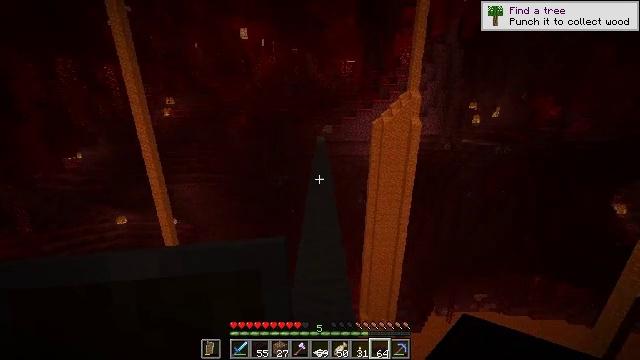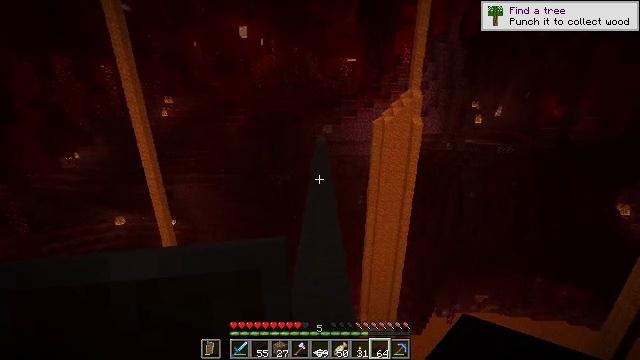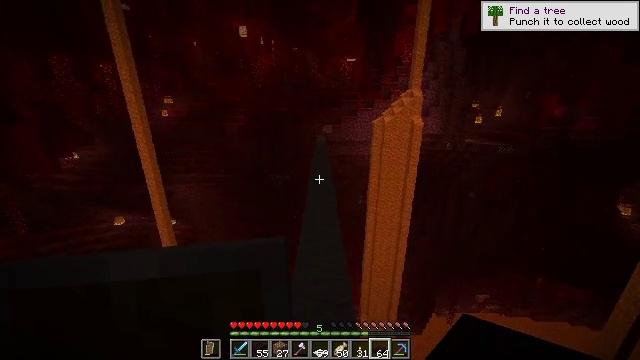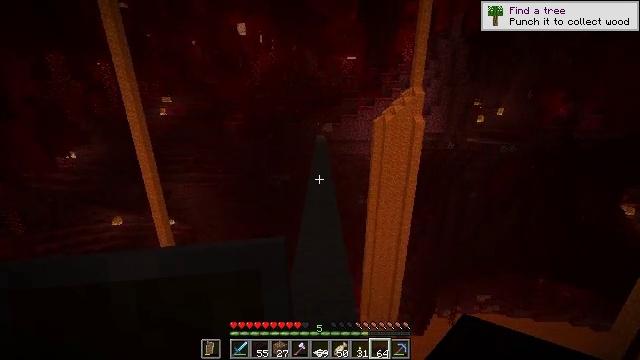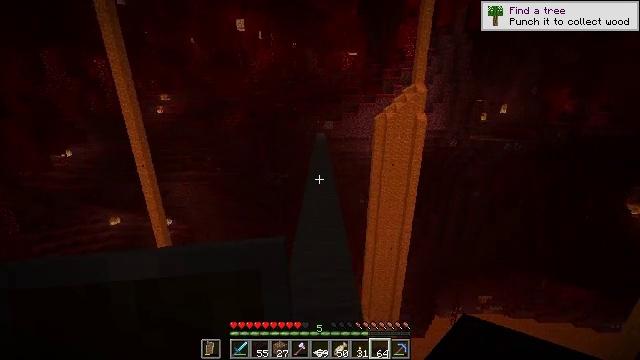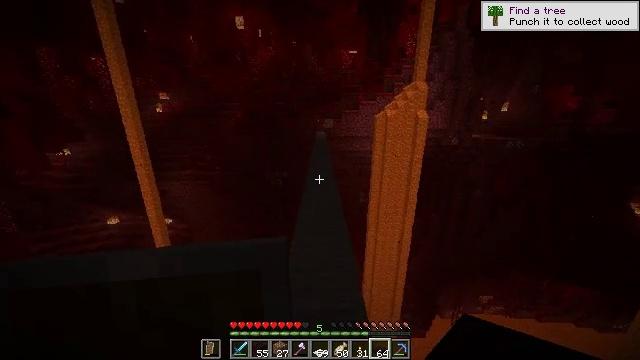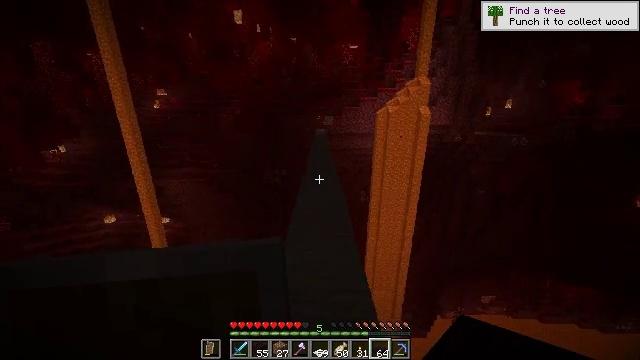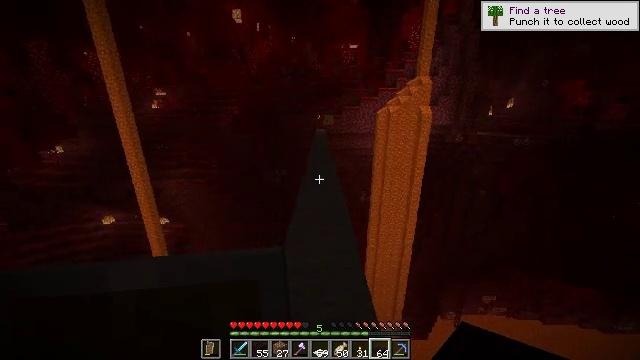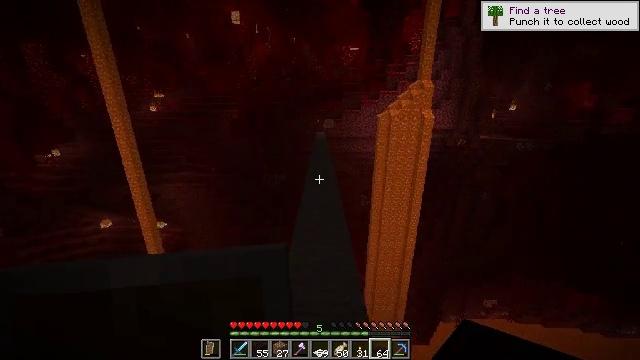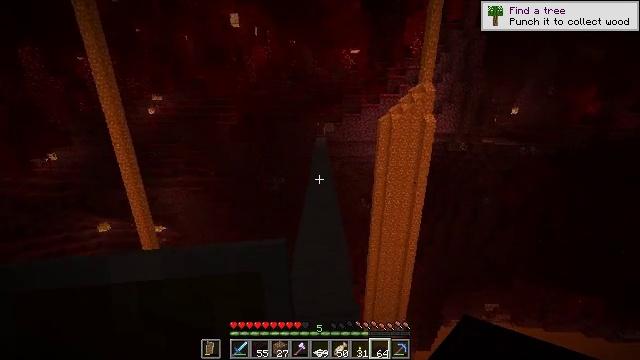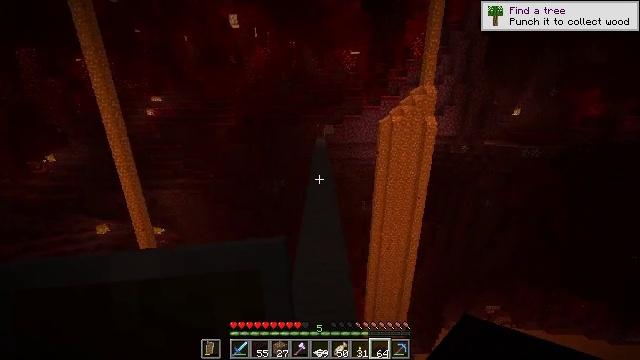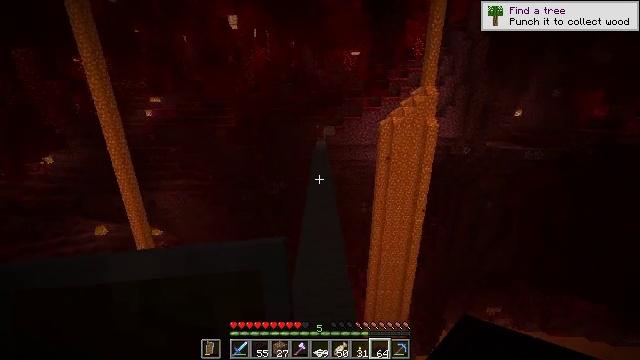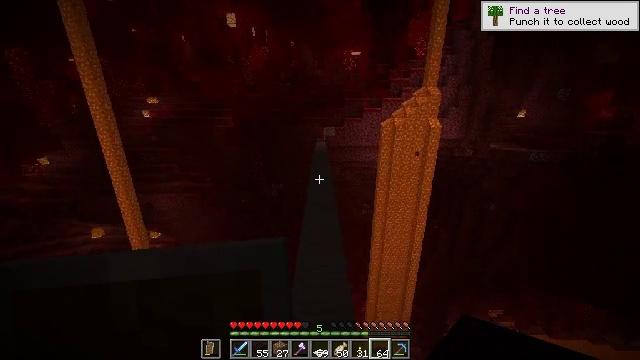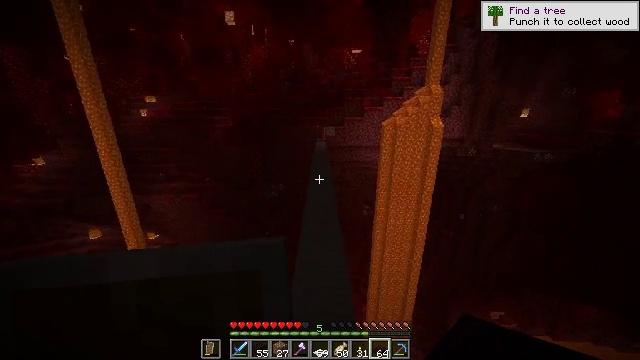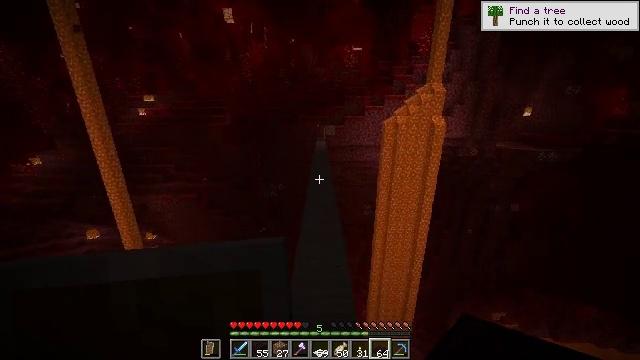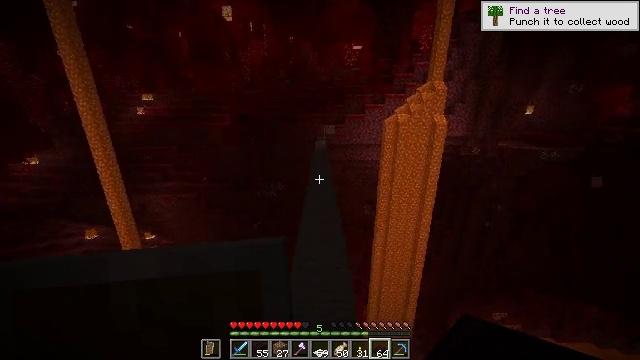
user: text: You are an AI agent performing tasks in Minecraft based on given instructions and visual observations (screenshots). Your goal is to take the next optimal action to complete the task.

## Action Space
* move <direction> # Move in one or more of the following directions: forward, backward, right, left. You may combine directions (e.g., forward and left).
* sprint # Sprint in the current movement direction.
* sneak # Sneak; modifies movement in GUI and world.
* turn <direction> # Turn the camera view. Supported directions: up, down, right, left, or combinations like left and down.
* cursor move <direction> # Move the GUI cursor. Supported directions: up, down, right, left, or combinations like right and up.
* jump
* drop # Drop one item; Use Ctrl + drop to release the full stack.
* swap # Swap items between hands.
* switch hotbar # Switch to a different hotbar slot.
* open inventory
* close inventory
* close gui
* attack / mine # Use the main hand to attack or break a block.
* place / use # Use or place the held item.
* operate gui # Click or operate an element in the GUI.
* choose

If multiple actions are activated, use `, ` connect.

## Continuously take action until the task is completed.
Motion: motion action
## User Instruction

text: Make nether brick stairs in a crafting table.
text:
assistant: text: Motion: move forward, jump
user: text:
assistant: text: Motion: move forward, jump
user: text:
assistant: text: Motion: move forward, jump
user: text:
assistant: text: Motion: move forward, jump
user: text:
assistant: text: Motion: move forward, jump
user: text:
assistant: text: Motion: move forward, jump
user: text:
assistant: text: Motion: move forward, jump
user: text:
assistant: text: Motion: move forward, jump
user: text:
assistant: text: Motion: move forward, jump
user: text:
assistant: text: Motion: move forward, jump
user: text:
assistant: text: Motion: move forward, jump
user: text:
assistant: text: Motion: move forward, jump
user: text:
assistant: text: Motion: move forward, jump
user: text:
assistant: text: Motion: move forward, jump
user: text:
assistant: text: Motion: move forward, jump
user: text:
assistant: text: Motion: move forward, jump
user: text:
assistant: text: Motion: move forward, jump
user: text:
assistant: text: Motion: move forward, jump
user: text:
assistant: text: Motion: move forward, jump
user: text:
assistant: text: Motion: move forward, jump
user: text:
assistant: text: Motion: move forward, jump
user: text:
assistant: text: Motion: move forward, jump
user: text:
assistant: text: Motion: move forward, jump
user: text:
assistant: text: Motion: move forward, jump
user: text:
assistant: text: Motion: move forward, jump
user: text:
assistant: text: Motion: move forward, jump
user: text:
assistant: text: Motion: move forward, jump
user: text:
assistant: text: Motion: move forward, jump
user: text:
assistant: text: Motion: move forward, jump
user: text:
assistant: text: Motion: move forward, jump